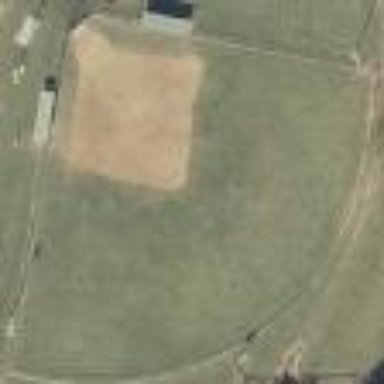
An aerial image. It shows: Baseball pitch for leisure and sports activities.